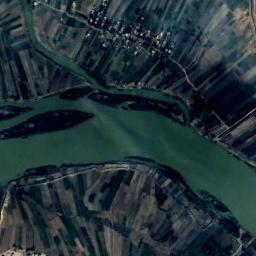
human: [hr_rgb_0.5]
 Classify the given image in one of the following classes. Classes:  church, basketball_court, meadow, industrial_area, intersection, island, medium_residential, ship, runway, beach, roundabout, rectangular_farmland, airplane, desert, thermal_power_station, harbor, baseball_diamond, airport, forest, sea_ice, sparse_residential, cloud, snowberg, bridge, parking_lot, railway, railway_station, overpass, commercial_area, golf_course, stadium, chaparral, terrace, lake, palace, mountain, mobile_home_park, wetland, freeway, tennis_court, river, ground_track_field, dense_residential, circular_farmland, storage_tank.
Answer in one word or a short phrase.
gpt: river